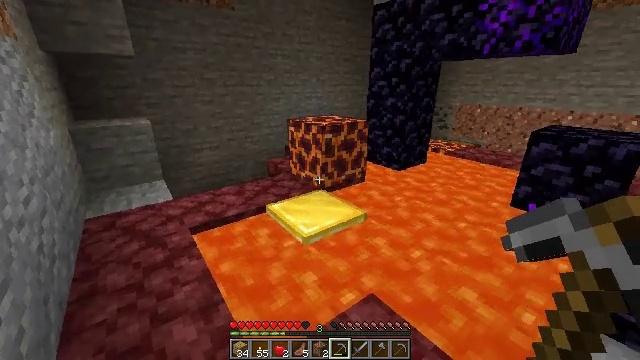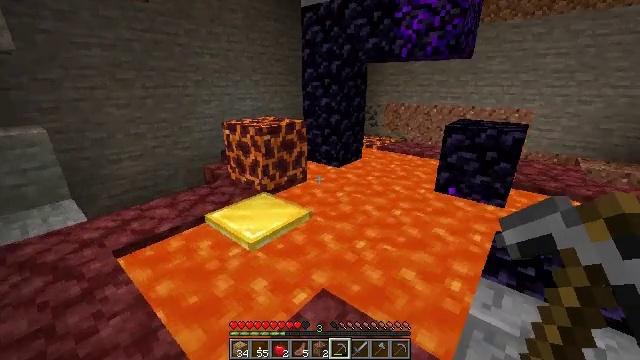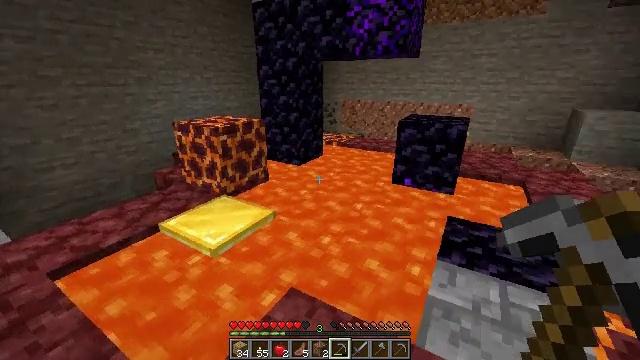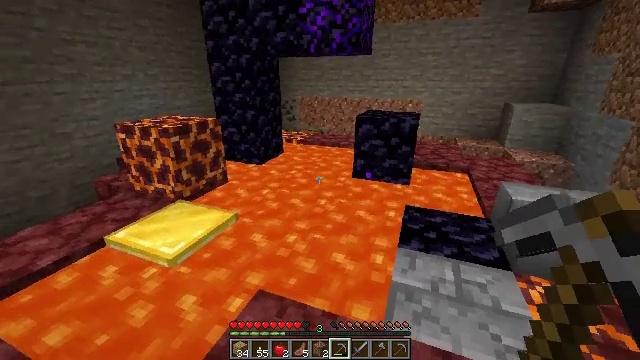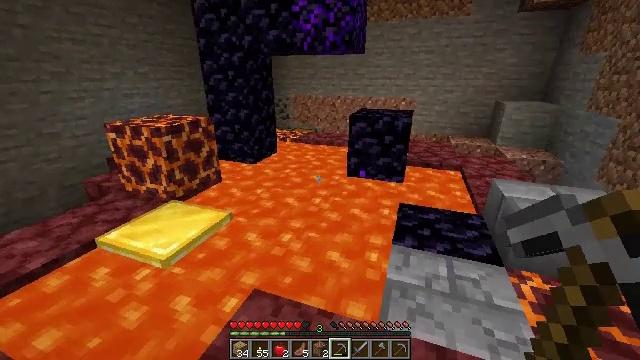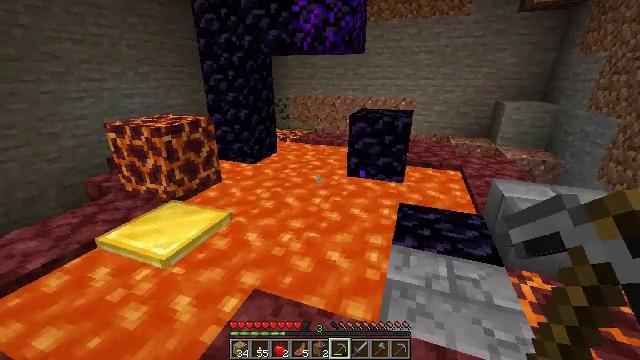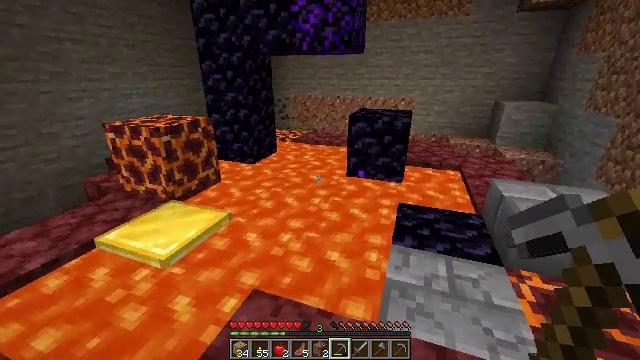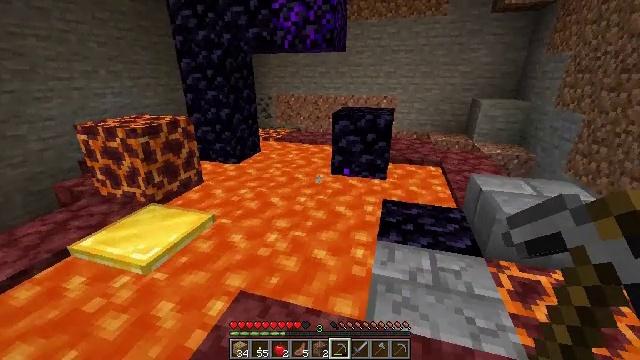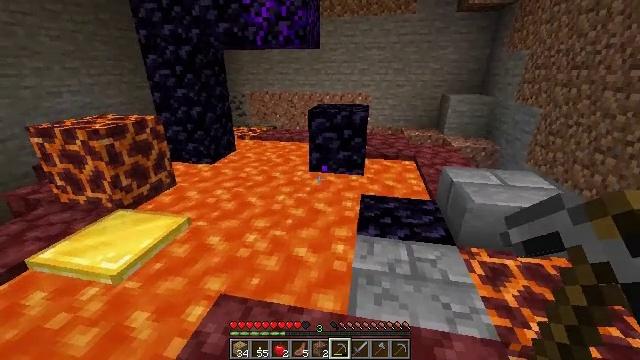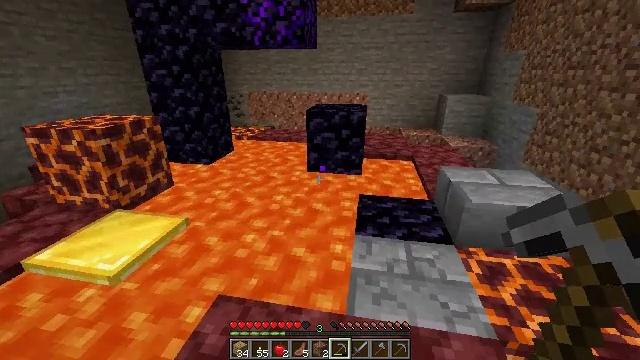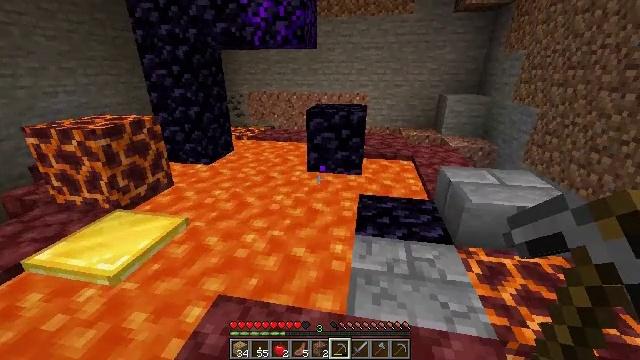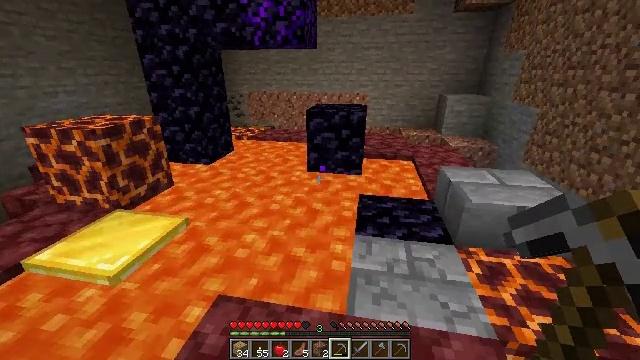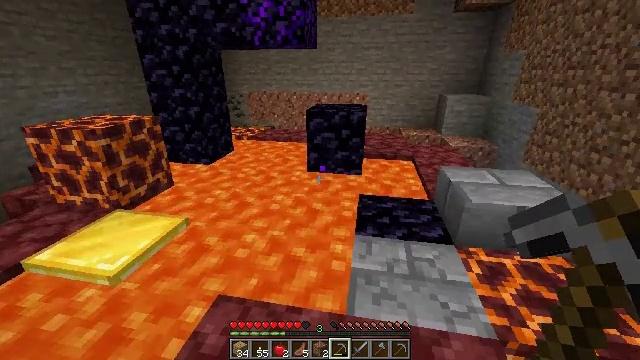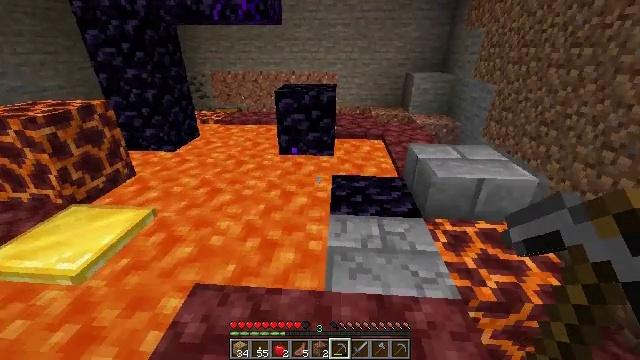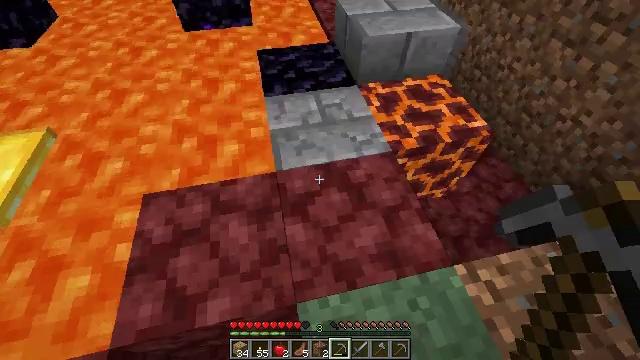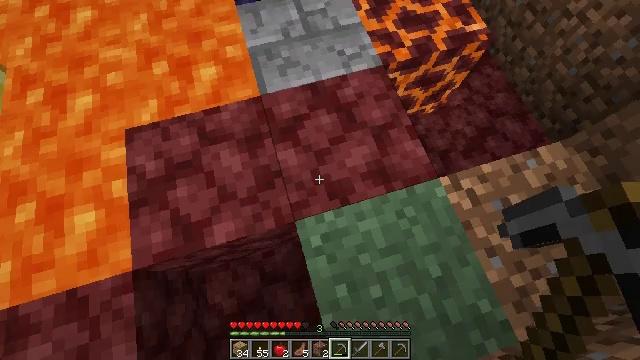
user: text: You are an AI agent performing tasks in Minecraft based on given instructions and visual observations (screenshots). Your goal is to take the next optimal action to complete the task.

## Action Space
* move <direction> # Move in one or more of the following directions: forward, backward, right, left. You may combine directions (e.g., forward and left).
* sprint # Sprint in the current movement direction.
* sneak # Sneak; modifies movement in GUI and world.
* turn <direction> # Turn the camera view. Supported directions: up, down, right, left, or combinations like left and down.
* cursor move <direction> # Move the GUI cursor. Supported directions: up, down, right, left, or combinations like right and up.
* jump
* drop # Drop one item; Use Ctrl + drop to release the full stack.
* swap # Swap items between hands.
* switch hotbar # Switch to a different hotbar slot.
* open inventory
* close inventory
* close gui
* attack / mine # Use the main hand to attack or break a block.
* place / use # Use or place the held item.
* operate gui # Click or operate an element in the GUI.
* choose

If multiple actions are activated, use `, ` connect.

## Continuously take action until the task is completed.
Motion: motion action
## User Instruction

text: Collect cracked stone bricks from ruins.
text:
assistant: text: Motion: turn right
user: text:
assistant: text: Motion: turn right
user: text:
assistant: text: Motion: turn right
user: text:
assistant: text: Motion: turn right
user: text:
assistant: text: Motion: no_op
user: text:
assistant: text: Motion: no_op
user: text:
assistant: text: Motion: turn right
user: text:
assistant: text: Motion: turn right
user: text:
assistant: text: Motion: no_op
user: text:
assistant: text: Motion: no_op
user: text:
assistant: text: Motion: no_op
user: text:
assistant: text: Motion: no_op
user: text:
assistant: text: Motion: turn right and down
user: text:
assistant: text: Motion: turn right and down
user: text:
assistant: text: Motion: turn right and down
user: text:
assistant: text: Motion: turn down
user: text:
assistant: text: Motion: turn left and up
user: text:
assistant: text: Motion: turn up
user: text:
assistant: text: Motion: turn up
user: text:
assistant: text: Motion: turn up
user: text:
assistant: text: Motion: turn up
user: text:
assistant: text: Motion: no_op
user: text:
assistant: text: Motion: move forward
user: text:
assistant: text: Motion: move forward
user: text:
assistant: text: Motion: move forward
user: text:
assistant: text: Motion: no_op
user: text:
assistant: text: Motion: no_op
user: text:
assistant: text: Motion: no_op
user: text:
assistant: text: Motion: turn down
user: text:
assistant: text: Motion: turn down